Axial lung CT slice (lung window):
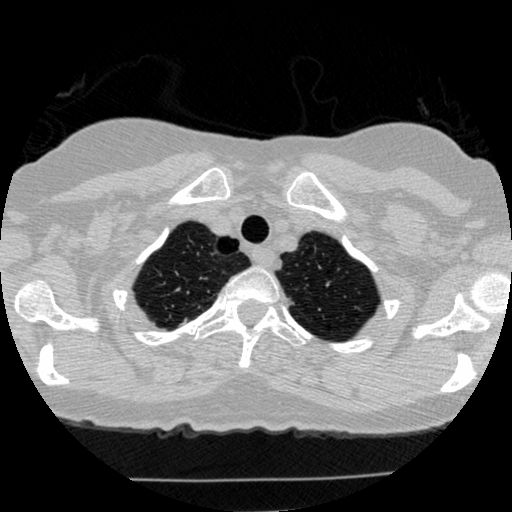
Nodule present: no